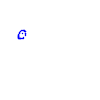
Particle: proton